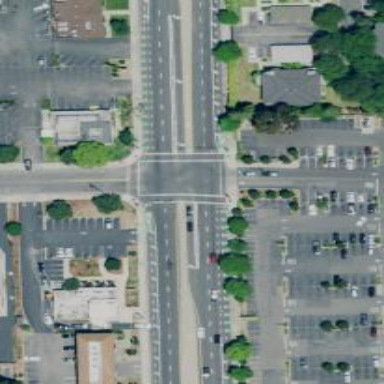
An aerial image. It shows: Solid stop line on the road marking.